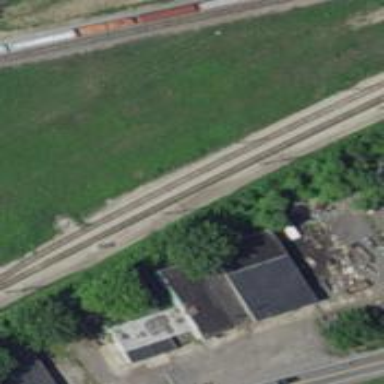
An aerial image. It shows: Railway spur junction.